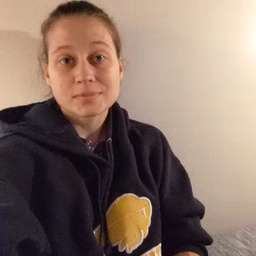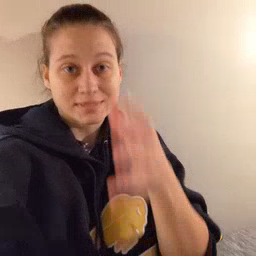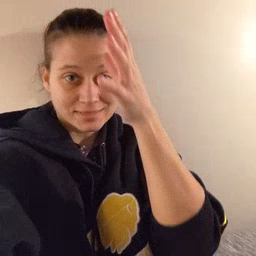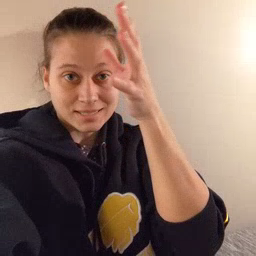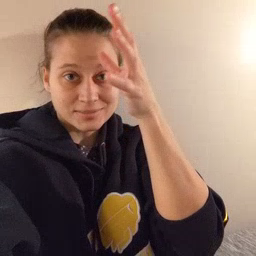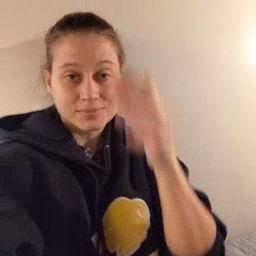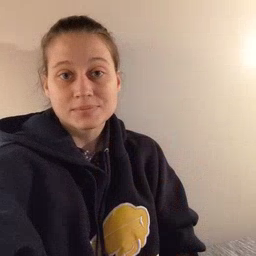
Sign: dad